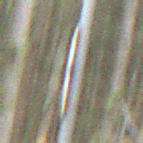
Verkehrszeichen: VerbotPersonenkraftwagenMitAnhaenger
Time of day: Midday
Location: Outdoor (Nature)
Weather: Overcast
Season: NotSpecified
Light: Natural